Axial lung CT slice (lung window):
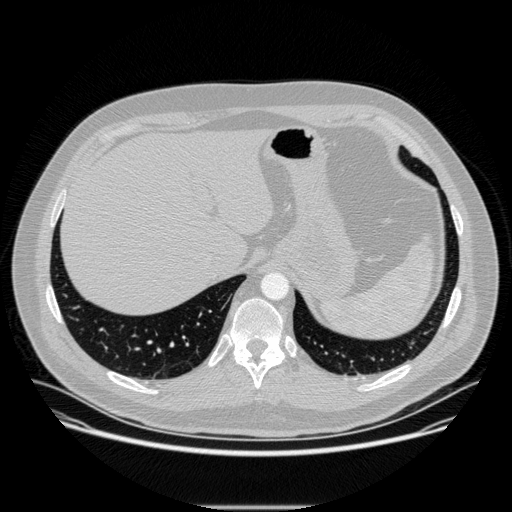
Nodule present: no